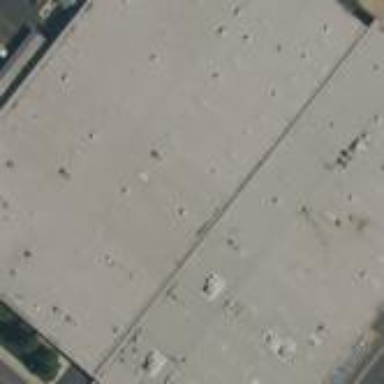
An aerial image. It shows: Warehouse.